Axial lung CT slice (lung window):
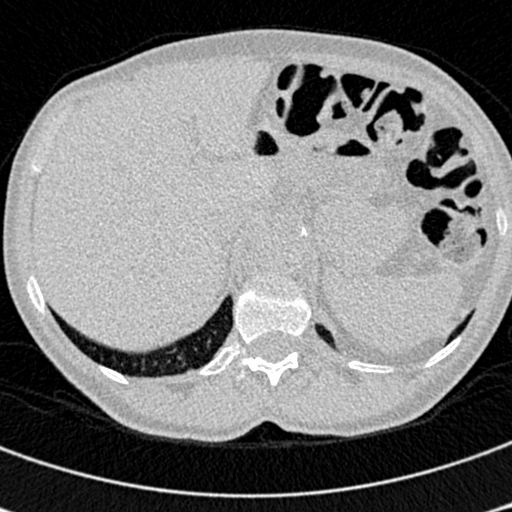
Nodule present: no